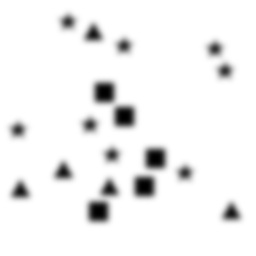
Squares: 5
Triangles: 5
Stars: 8
Total shapes: 18